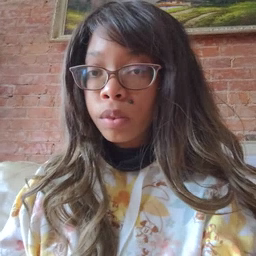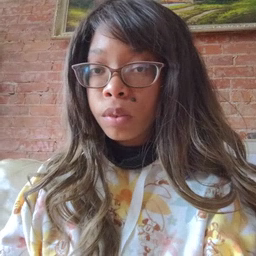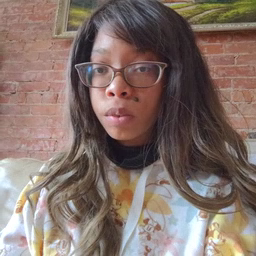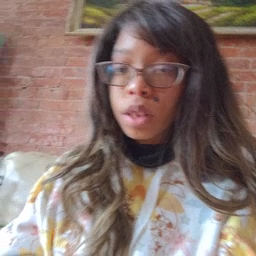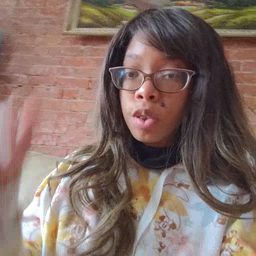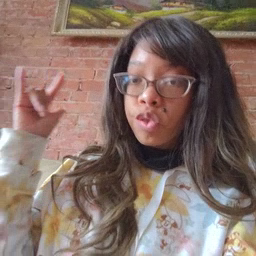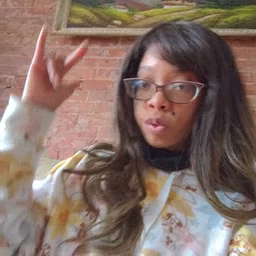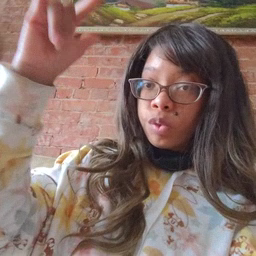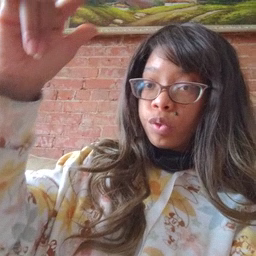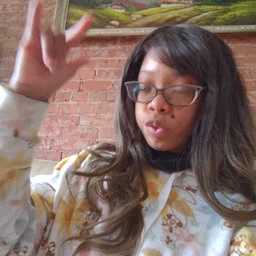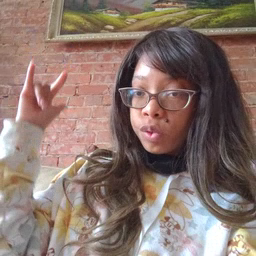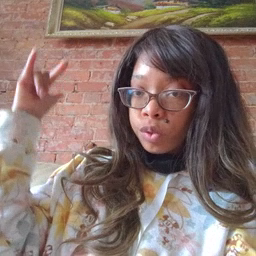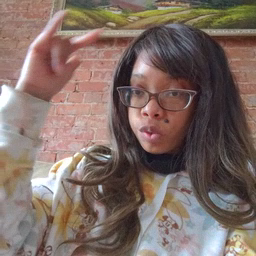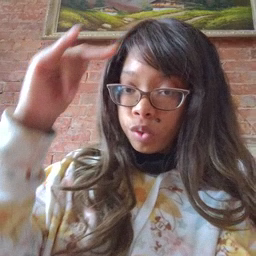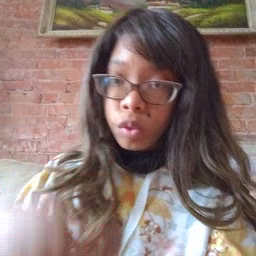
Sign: airplane